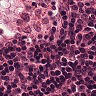
Metastatic tissue present: no